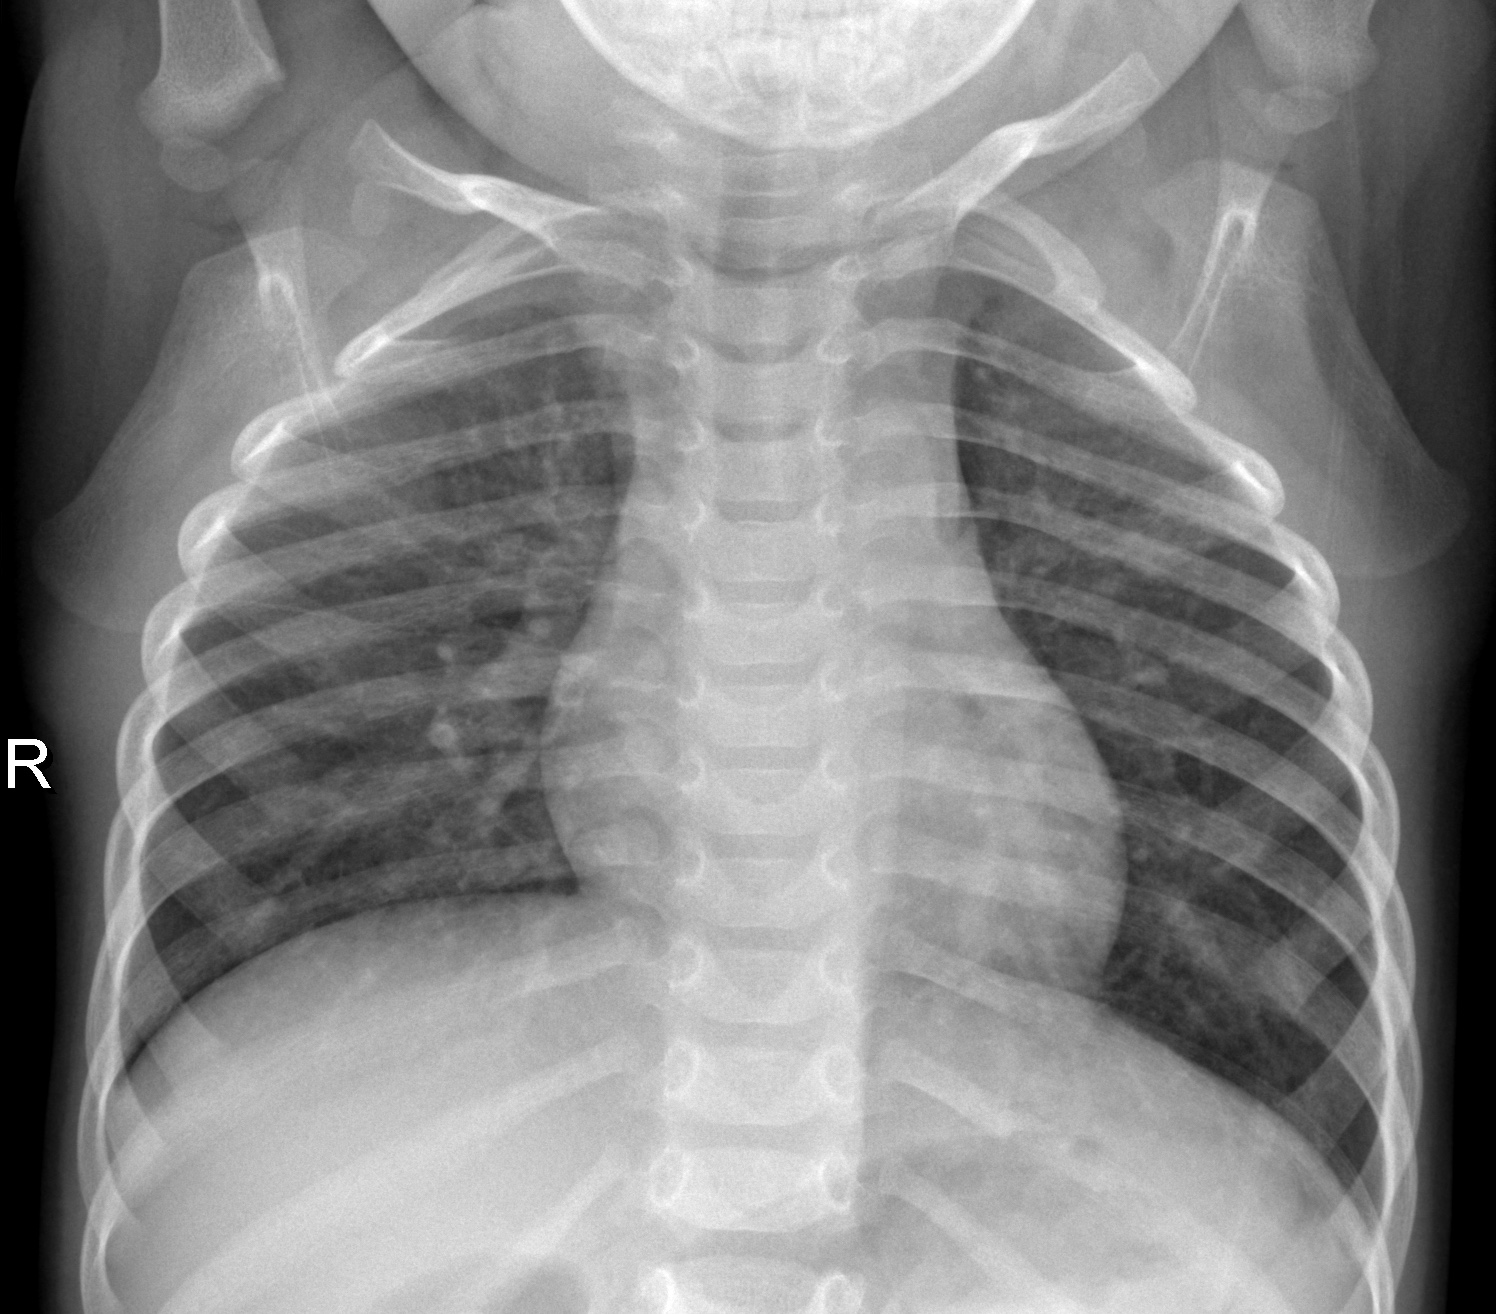
Diagnosis: NORMAL